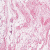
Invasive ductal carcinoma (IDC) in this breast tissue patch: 0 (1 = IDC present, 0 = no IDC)